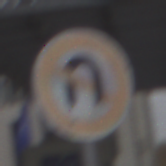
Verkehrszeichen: VerbotWenden
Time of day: MorningAfternoon
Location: Outdoor (Urban)
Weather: Overcast
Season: NotSpecified
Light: Natural